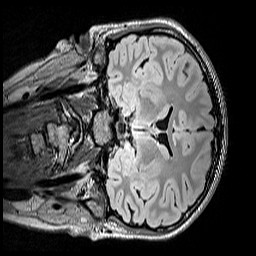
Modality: FLAIR
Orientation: coronal
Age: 12
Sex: female
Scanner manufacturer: siemens
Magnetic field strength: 3 T
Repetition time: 5 s
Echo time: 0.388 s